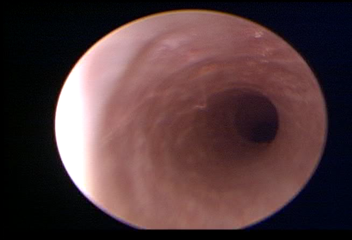
Modality: WLC
Class: Normal mucosa
Bladder cancer association: No